Aerial crown-view tile of a tropical tree (Barro Colorado Island, Panama), acquired 20250818:
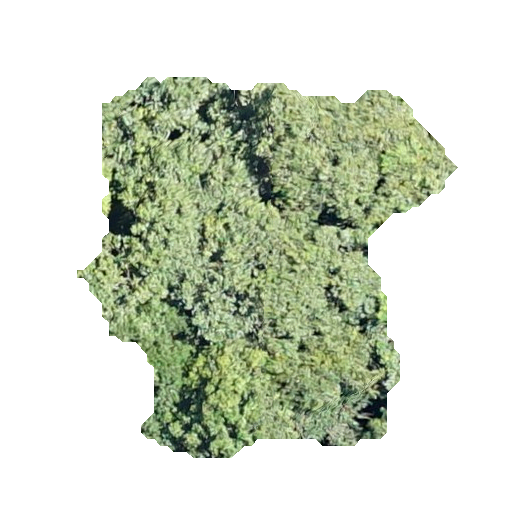
Species: Apeiba tibourbou
GBIF accepted scientific name: Apeiba tibourbou
Crown area: 143.724 m²